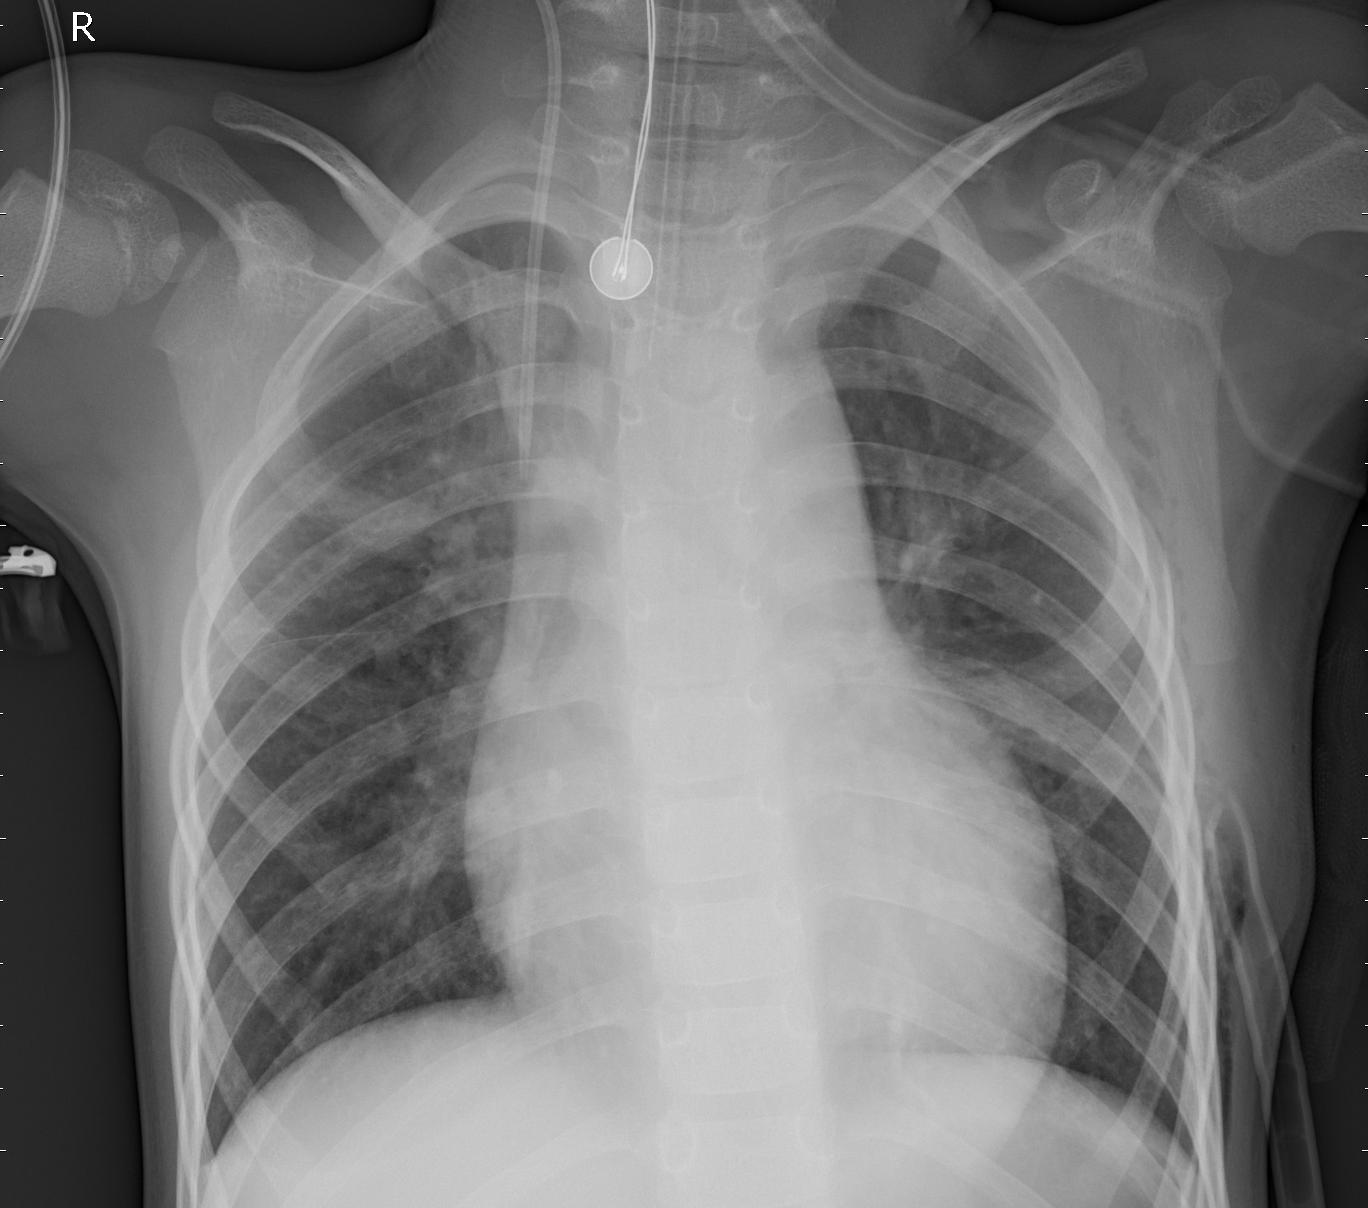
Diagnosis: PNEUMONIA